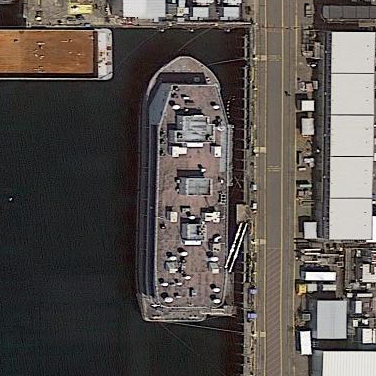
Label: civil